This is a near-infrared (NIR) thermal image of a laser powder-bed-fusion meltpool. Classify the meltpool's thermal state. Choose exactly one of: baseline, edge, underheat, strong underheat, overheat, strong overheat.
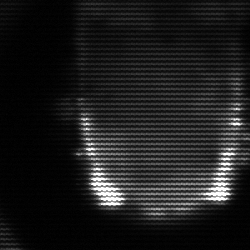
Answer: baseline